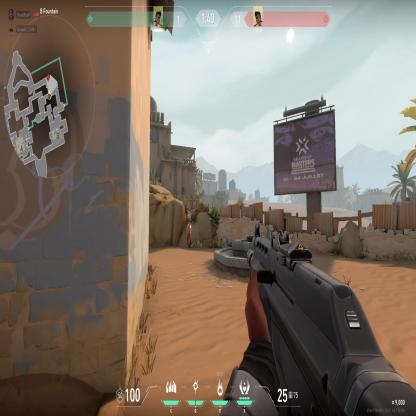
Label: enemy